Question: In a ul li list , how to make an alternate li bold. Like shown in the image.

Thanks
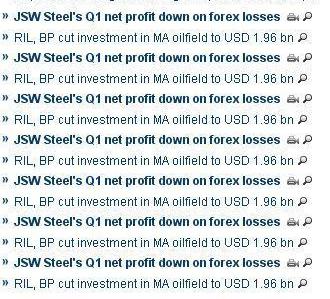
Answer: Use the <URL> pseudo selector:
'''
li:nth-child(even) {
font-weight: bold;
}
'''
Use odd or even depending on whether you want the first one bold.
<URL> on jsfiddle.